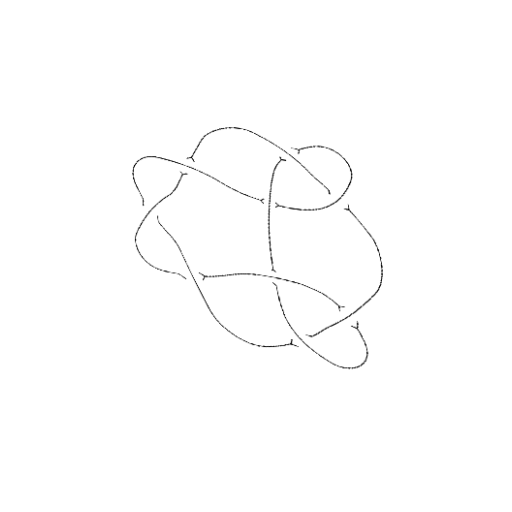
Crossing number: 9